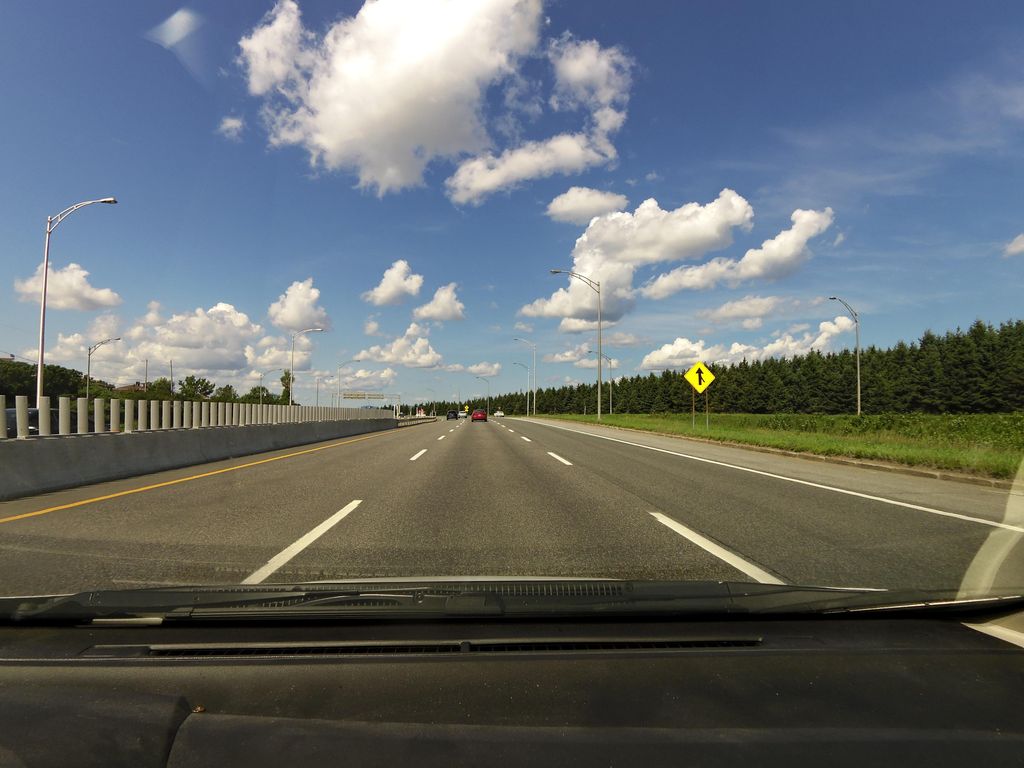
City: quebec_city